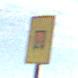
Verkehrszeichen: KennzeichnungspflichtigeFahrzeugeGefaehrlicheGueterOhnePfeilsymbol
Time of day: MorningAfternoon
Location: Outdoor (Suburban)
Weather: PartlyCloudy
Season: NotSpecified
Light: Natural